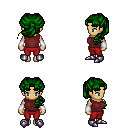
a pixel art fantasy rpg character, female body template, human, tanned skin, maroon sleeveless shirt, red pants, green princess hairstyle, white cloth bracers, metal boots, four views (front, back, left, right), 2x2 character sprite sheet, small pixel art, hard edges, no anti-aliasing